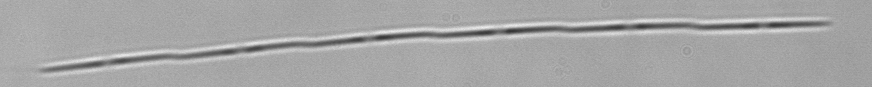
Label: Pseudo-nitzschia